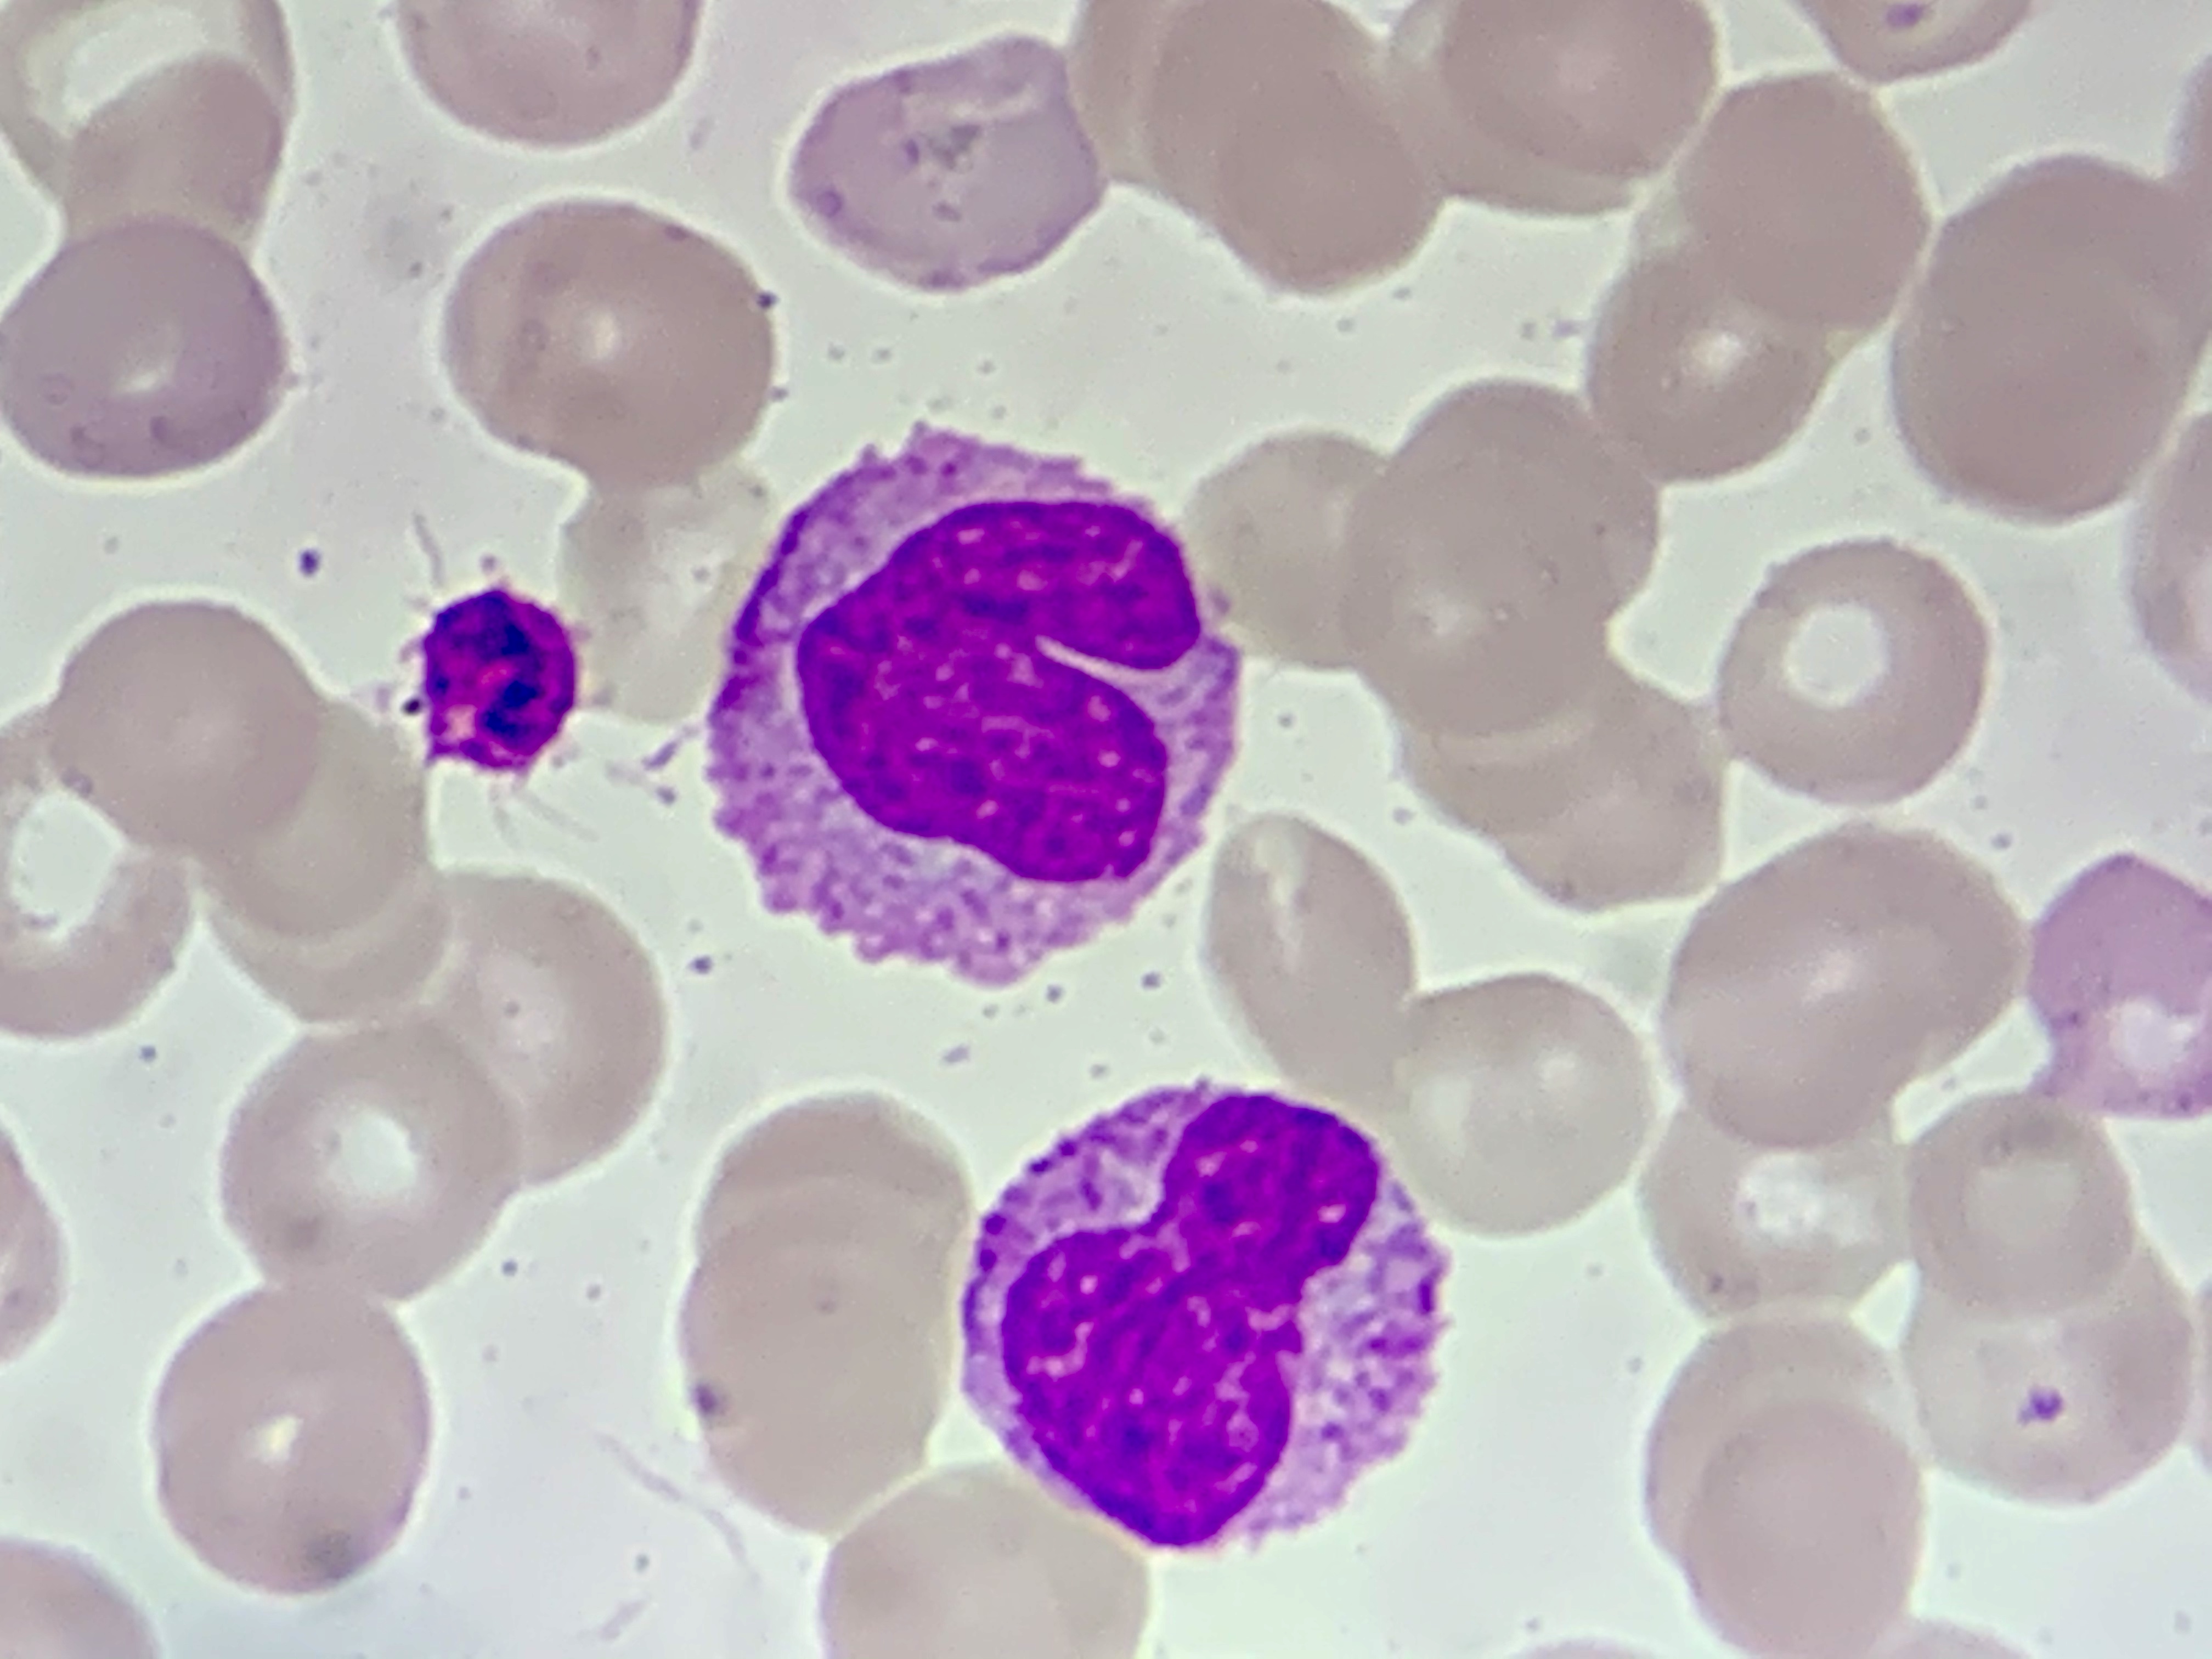
Cell type: MONOCYTES